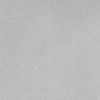
Label: dusty